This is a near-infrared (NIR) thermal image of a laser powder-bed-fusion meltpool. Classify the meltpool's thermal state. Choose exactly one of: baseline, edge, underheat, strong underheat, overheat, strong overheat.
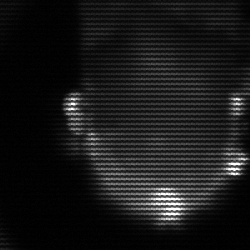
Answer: baseline